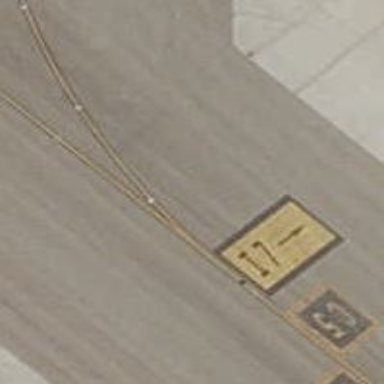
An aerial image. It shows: View of taxiway at the airport.